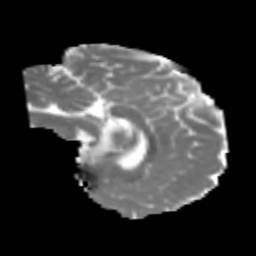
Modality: MD
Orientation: sagittal
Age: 23
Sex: male
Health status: healthy